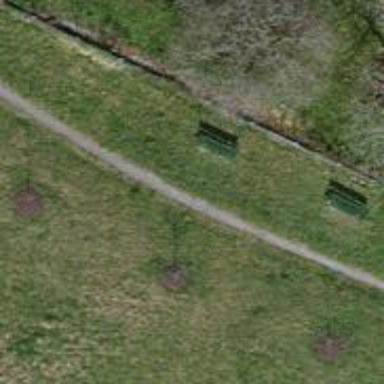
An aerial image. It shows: Bench.